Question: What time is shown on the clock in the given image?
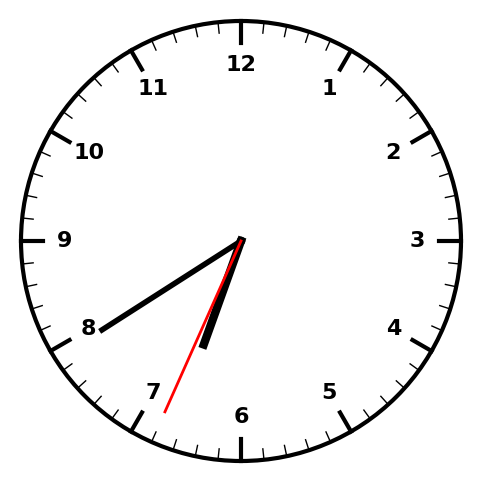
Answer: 06:39:34